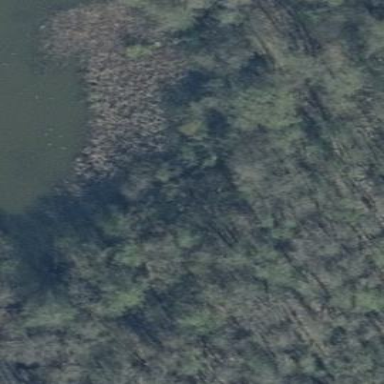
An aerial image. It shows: Reedbed in wetland area.